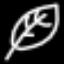
Label: leaf